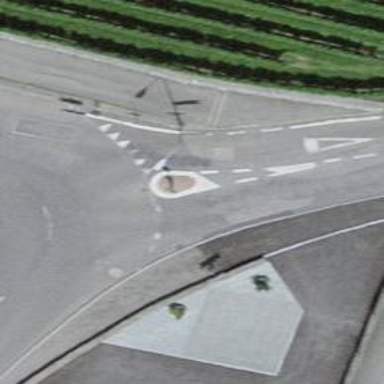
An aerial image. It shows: Road with "give way" sign.